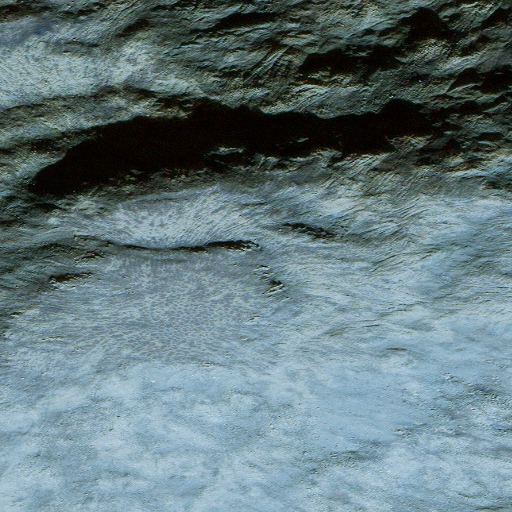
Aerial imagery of mountain in Alaska named Slug Mountain containing only unknown